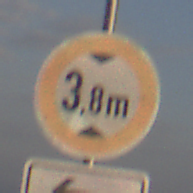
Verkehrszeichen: TatsaechlicheHoehe
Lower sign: RichtungsangabeDurchPfeile2
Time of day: SunriseSunset
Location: Outdoor (Nature)
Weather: PartlyCloudy
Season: NotSpecified
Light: Natural